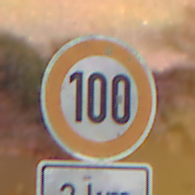
Verkehrszeichen: Geschwindigkeit100
Zusatzzeichen unten: Entfernungsangaben2
Umgebung: Outdoor, Nature
Tageszeit: Night
Wetter: Clear
Licht: Natural
Jahreszeit: NotSpecified
Kontrast: LowContrast